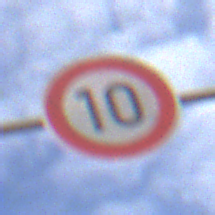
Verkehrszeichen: Geschwindigkeit10
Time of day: Midday
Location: Outdoor (Nature)
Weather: PartlyCloudy
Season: NotSpecified
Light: Natural